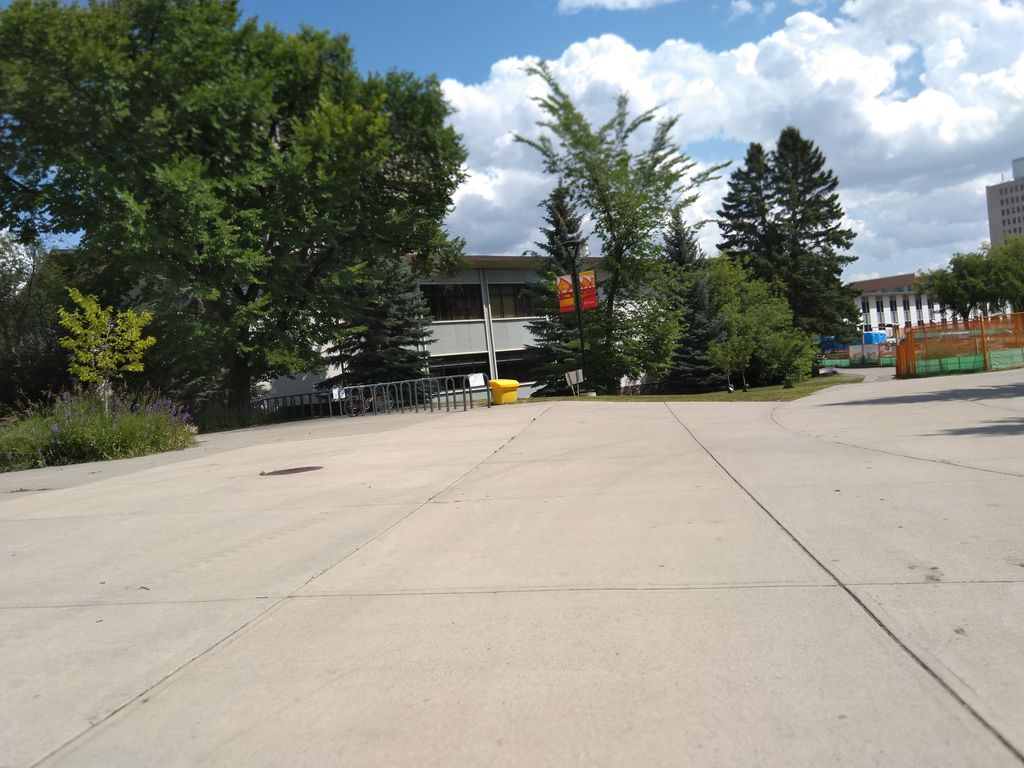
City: calgary